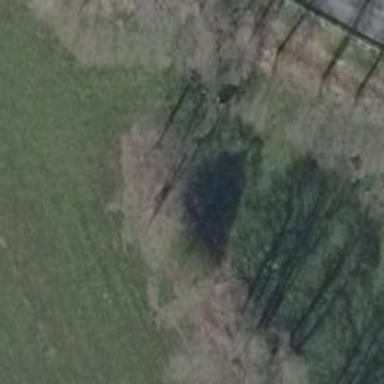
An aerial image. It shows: Row of deciduous broadleaved trees.